四年级 · 画法几何学
把一张长方形纸片折起来后, 得到下面的图形, 其中 $\angle 1=30^{\circ}$, 求 $\angle 2$ 是多少度?

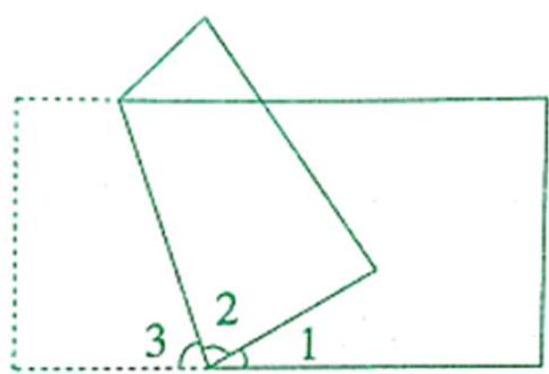
答案: $75^{\circ}$

【分析】

如图, 折上去的三角形和空白部分的三角形形状大小完全相同, 所以 $\angle 2=\angle 3$ 。而 $\angle 1+\angle 2+\angle 3=$ $180^{\circ}$, 则 $\angle 2=\left(180^{\circ}-30^{\circ}\right) \div 2$ 。

【详解】 $\left(180^{\circ}-30^{\circ}\right) \div 2$

$=150^{\circ} \div 2$

$=75^{\circ}$ 。

答: $\angle 2$ 是 $75^{\circ}$ 。

【点睛】明确 $\angle 2=\angle 3$ 是解答此题的关键。
解析: 答案: $75^{\circ}$

【分析】

如图, 折上去的三角形和空白部分的三角形形状大小完全相同, 所以 $\angle 2=\angle 3$ 。而 $\angle 1+\angle 2+\angle 3=$ $180^{\circ}$, 则 $\angle 2=\left(180^{\circ}-30^{\circ}\right) \div 2$ 。

【详解】 $\left(180^{\circ}-30^{\circ}\right) \div 2$

$=150^{\circ} \div 2$

$=75^{\circ}$ 。

答: $\angle 2$ 是 $75^{\circ}$ 。

【点睛】明确 $\angle 2=\angle 3$ 是解答此题的关键。